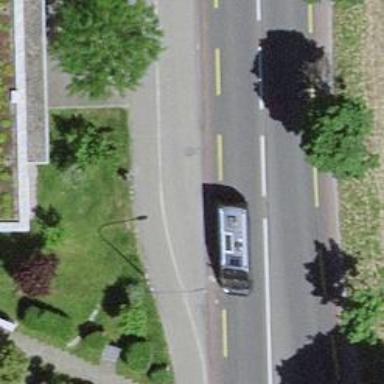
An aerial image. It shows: Platform for public transport. The platform is located by the road.